Question: I refactored my package name and put my 'CuteMainActivity'in the package 'org.azurespot.cutemain.CuteMainActivity'. Plus rearranged all my other classes. So now I get a red error on the '.CuteMainActivity' part in my Manifest, where the activity should launch.
I also changed the top package name of my Manifest to the new one: 'org.azurespot', and also changed my applicationID in my 'build.gradle' file to the new package name 'org.azurespot' too. Then I rebuilt, cleaned, and even tried 'invalidate and restart' to my project but nothing is getting rid of this red error. I also tried to assign the new package/activity name to launch in my run configurations, and got this error:
'''
Launching application: org.azurespot/org.azurespot.cutemain.CuteMainActivity.
DEVICE SHELL COMMAND: am start -n "org.azurespot/org.azurespot.cutemain.CuteMainActivity" -a android.intent.action.MAIN -c android.intent.category.LAUNCHER
Starting: Intent { act=android.intent.action.MAIN cat=[android.intent.category.LAUNCHER] cmp=org.azurespot/.cutemain.CuteMainActivity }
Error type 3
Error: Activity class {org.azurespot/org.azurespot.cutemain.CuteMainActivity} does not exist
'''
One strange thing, is that my package name has the word '(androidTest)' beside it. Would that make things not work? Usually studio creates a regular package name and a 'package_name (androidTest)', but in the refactoring, I only see this '(androidTest)' one.

I have been researching this problem for a while, but nothing seems to work. Any suggestions? Thank you.
'''
<?xml version="1.0" encoding="utf-8"?>
<manifest xmlns:android="http://schemas.android.com/apk/res/android"
package="org.azurespot" >
<application
android:allowBackup="true"
android:icon="@drawable/ic_launcher"
android:label="@string/app_name"
android:theme="@style/AppTheme" >
<activity
android:name=".CuteMainActivity" //This has a red error
android:label="@string/app_name" >
<intent-filter>
<action android:name="android.intent.action.MAIN" />
<category android:name="android.intent.category.LAUNCHER" />
</intent-filter>
</activity>
</application>
</manifest>
'''
after changed 'Manifest' name to '".cutemain.CuteMainActivity"'
'''
<PHONE>/org.azurespot E/AndroidRuntime: FATAL EXCEPTION: main
Process: org.azurespot, PID: 1480
java.lang.RuntimeException: Unable to instantiate activity ComponentInfo{org.azurespot/org.azurespot.cutemain.CuteMainActivity}: java.lang.ClassNotFoundException: Didn't find class "org.azurespot.cutemain.CuteMainActivity" on path: DexPathList[[zip file "/data/app/org.azurespot-2.apk"],nativeLibraryDirectories=[/data/app-lib/org.azurespot-2, /system/lib]]
at android.app.ActivityThread.performLaunchActivity(ActivityThread.java:2110)
at android.app.ActivityThread.handleLaunchActivity(ActivityThread.java:2233)
at android.app.ActivityThread.access$800(ActivityThread.java:135)
at android.app.ActivityThread$H.handleMessage(ActivityThread.java:1196)
at android.os.Handler.dispatchMessage(Handler.java:102)
at android.os.Looper.loop(Looper.java:136)
at android.app.ActivityThread.main(ActivityThread.java:5001)
at java.lang.reflect.Method.invokeNative(Native Method)
at java.lang.reflect.Method.invoke(Method.java:515)
at com.android.internal.os.ZygoteInit$MethodAndArgsCaller.run(ZygoteInit.java:785)
at com.android.internal.os.ZygoteInit.main(ZygoteInit.java:601)
at dalvik.system.NativeStart.main(Native Method)
Caused by: java.lang.ClassNotFoundException: Didn't find class "org.azurespot.cutemain.CuteMainActivity" on path: DexPathList[[zip file "/data/app/org.azurespot-2.apk"],nativeLibraryDirectories=[/data/app-lib/org.azurespot-2, /system/lib]]
at dalvik.system.BaseDexClassLoader.findClass(BaseDexClassLoader.java:56)
at java.lang.ClassLoader.loadClass(ClassLoader.java:497)
at java.lang.ClassLoader.loadClass(ClassLoader.java:457)
at android.app.Instrumentation.newActivity(Instrumentation.java:1061)
at android.app.ActivityThread.performLaunchActivity(ActivityThread.java:2101)
at android.app.ActivityThread.handleLaunchActivity(ActivityThread.java:2233)
at android.app.ActivityThread.access$800(ActivityThread.java:135)
at android.app.ActivityThread$H.handleMessage(ActivityThread.java:1196)
at android.os.Handler.dispatchMessage(Handler.java:102)
at android.os.Looper.loop(Looper.java:136)
at android.app.ActivityThread.main(ActivityThread.java:5001)
at java.lang.reflect.Method.invokeNative(Native Method)
at java.lang.reflect.Method.invoke(Method.java:515)
at com.android.internal.os.ZygoteInit$MethodAndArgsCaller.run(ZygoteInit.java:785)
at com.android.internal.os.ZygoteInit.main(ZygoteInit.java:601)
at dalvik.system.NativeStart.main(Native Method)
'''
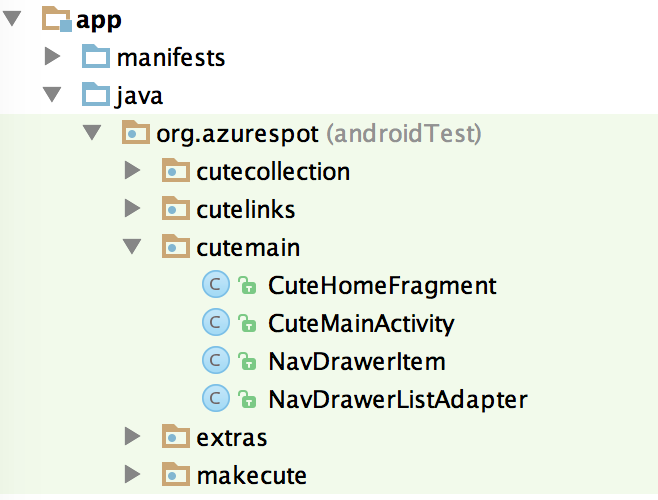
Answer: Ah... the package name with '(androidTest)' was indeed the culprit. All of the above answers should have fixed things, but the final problem was that when I refactored (I have no idea how it happened), all of my new package names got put into my 'androidTest' directory in the 'src' folder, and nothing was in my 'main' of my 'src' folder. So when my app went looking for the main activity, it could not be found. The fix to this was to put the whole 'java' folder back into the 'main' folder (as it was empty for some reason), then restart the app and everything worked again. It was not necessary to delete the 'androidTest' folder, and it seems fine that it's empty.